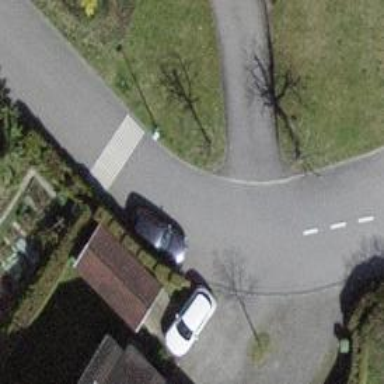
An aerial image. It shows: Living street.